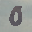
Label: 0